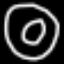
Label: donut